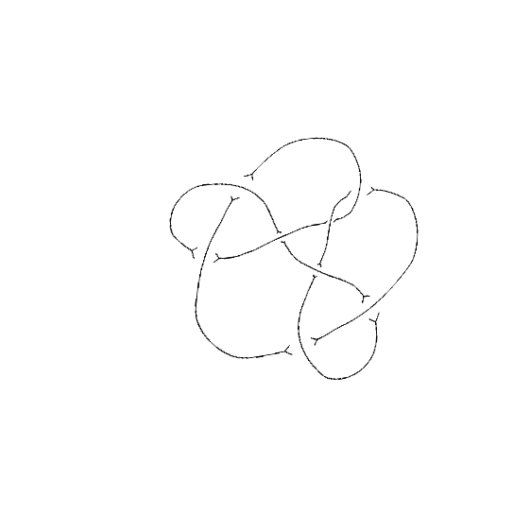
Crossing number: 8